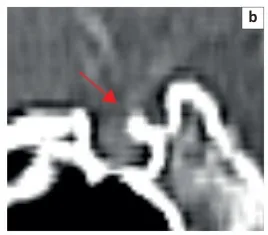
CT of the pituitary fossa. (b) Soft tissue window in the sagittal plane in the midline demonstrating compression of the pituitary and distal pituitary stalk by the sellar spine (arrow).
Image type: radiology (ct)